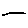
Label: line